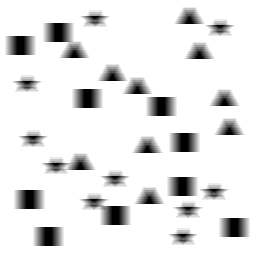
Squares: 10
Triangles: 10
Stars: 10
Total shapes: 30